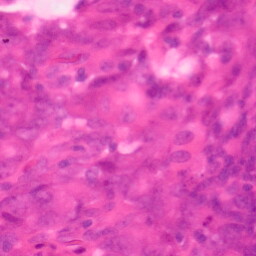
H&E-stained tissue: Colon